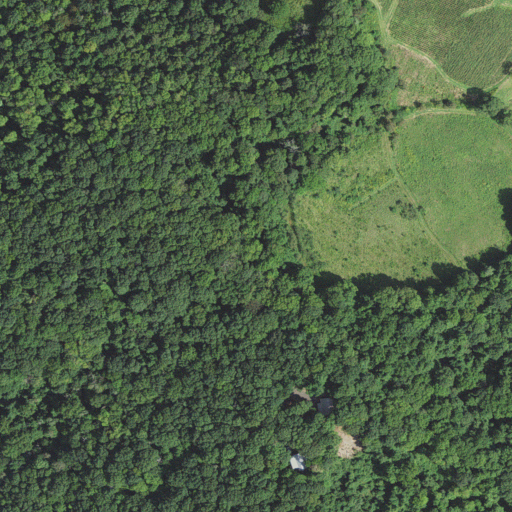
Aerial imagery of ridge(s) in North Carolina named Queen Ridge containing deciduous forest, pasture, open development, grassland, and mixed forest